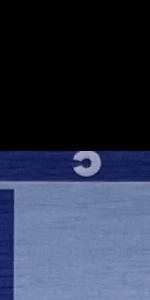
Label: Empty